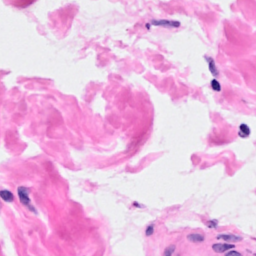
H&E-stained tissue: Breast